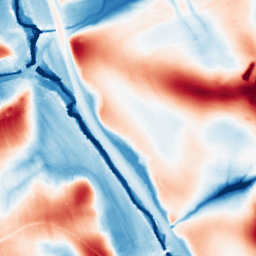
Category: edge_preserving
Decomposition family: guided
Decomposition parameters: radius: 32
eps: 0.001
Upsampling method: sinc_blackman
Upsampling parameters: scale: 2
kernel_size: 16
Upsampling scale: 2